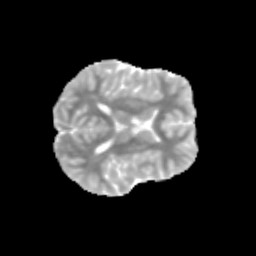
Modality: MD
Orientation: axial
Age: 13
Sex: male
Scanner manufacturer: siemens
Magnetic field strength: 3 T
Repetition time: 3.8 s
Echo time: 0.07 s